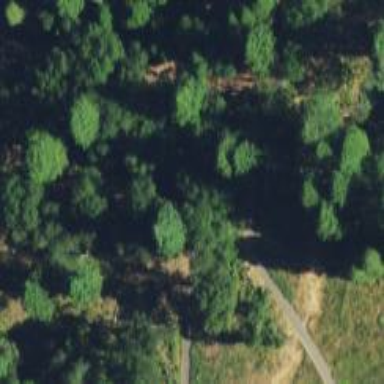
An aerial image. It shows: Asphalt path with excellent trail visibility.